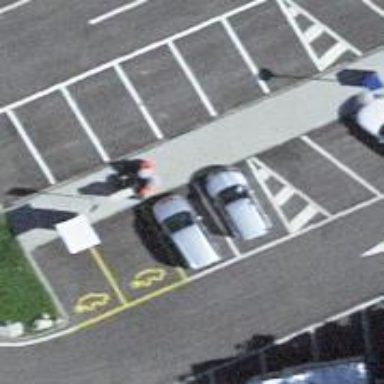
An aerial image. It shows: Charging station.